Field crop: maize
Growth stage: 2
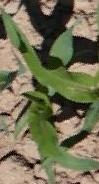
Species: maize